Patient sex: M
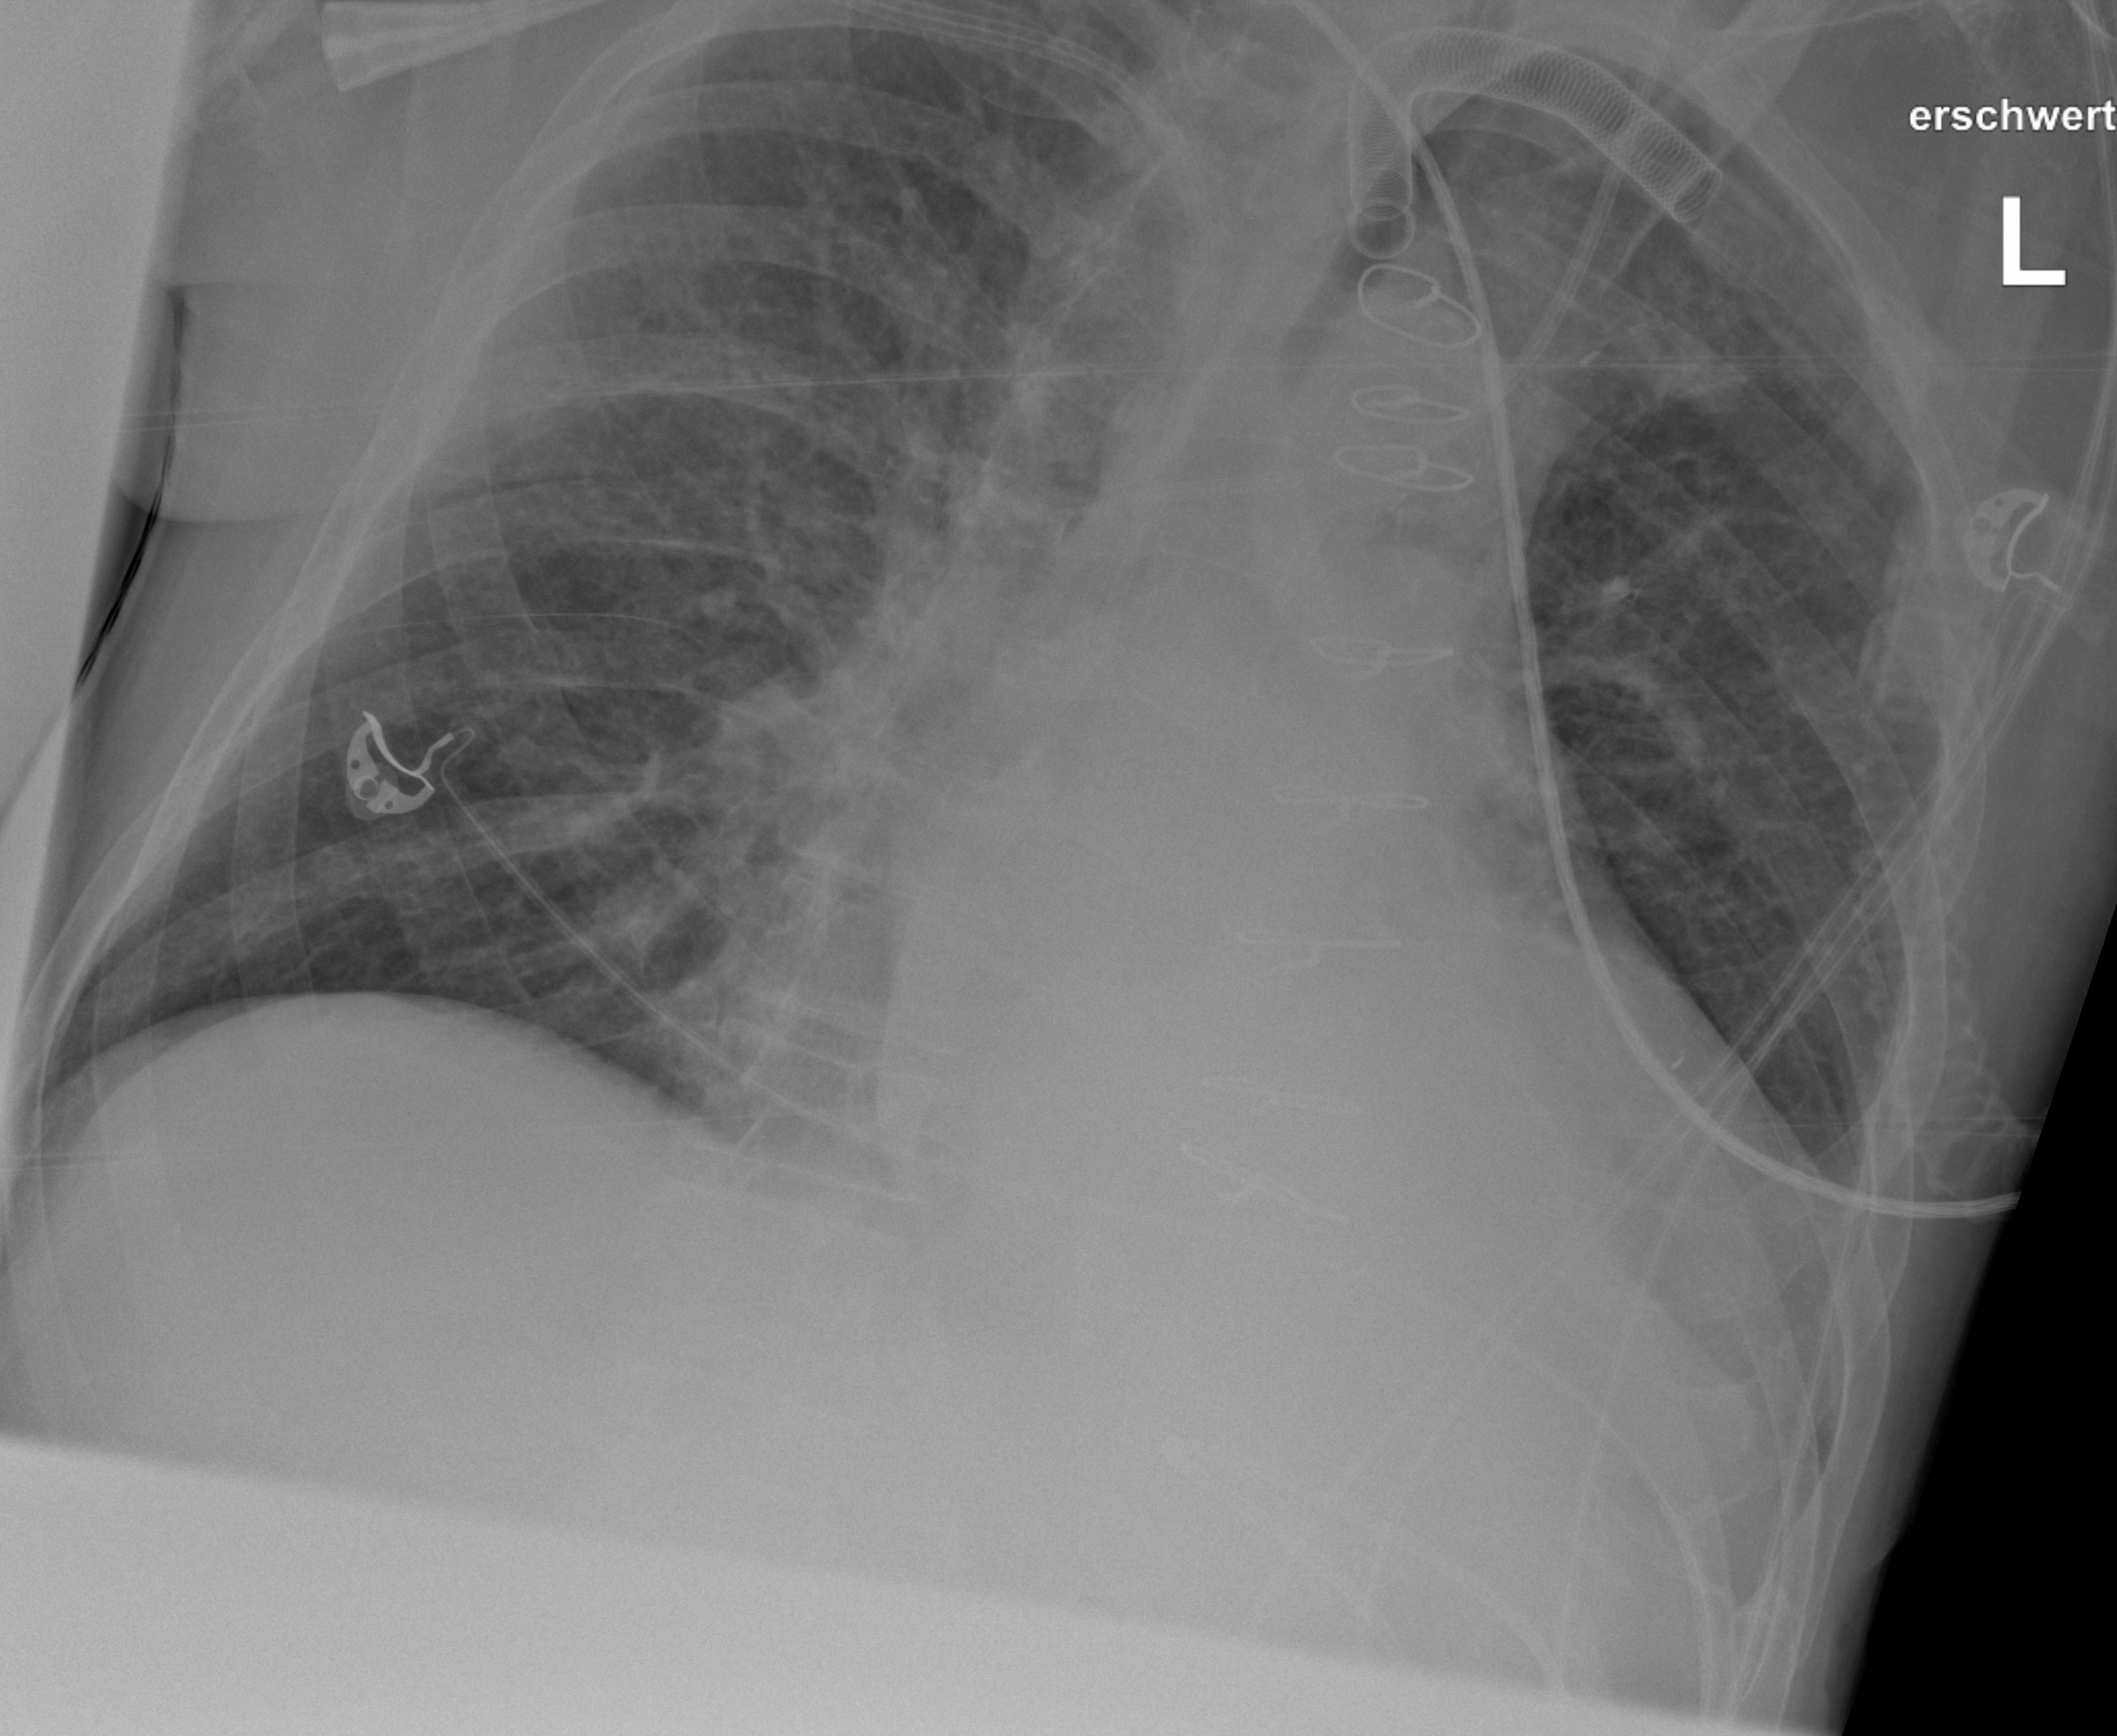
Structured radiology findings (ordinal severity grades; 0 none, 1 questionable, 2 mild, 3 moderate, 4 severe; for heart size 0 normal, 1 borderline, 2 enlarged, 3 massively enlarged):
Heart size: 1
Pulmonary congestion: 0
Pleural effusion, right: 0
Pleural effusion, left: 2
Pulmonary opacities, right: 0
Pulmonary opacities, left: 2
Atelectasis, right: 0
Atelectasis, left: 2